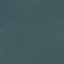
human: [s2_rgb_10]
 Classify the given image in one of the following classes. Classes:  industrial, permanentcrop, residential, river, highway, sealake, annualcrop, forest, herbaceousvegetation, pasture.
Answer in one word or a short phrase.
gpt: SeaLake